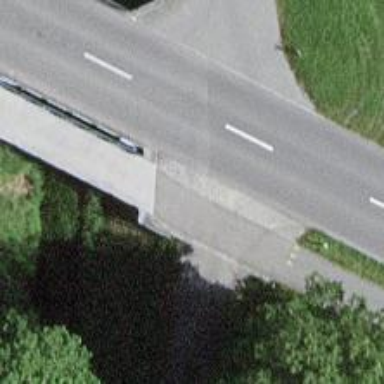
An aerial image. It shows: Footway.